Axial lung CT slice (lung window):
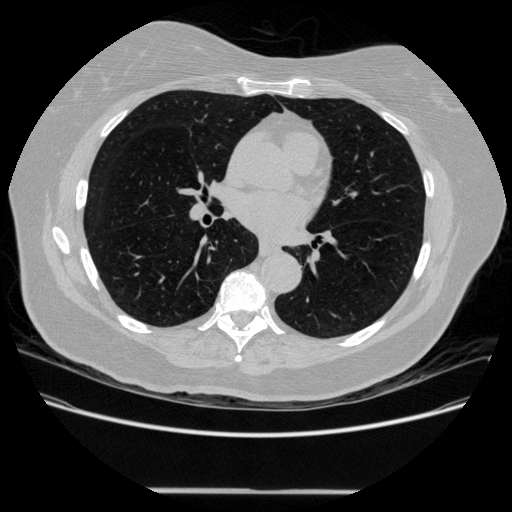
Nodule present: no